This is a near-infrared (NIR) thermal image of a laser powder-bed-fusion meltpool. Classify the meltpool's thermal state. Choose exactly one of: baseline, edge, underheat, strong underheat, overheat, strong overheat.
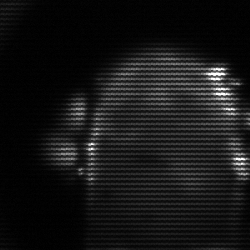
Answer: baseline